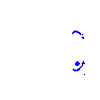
Particle: kaon